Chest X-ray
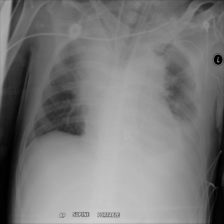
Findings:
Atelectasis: positive
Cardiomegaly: negative
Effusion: positive
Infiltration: negative
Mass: positive
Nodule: negative
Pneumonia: negative
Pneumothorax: negative
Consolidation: positive
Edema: negative
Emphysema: negative
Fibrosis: negative
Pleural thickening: negative
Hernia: negative